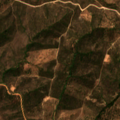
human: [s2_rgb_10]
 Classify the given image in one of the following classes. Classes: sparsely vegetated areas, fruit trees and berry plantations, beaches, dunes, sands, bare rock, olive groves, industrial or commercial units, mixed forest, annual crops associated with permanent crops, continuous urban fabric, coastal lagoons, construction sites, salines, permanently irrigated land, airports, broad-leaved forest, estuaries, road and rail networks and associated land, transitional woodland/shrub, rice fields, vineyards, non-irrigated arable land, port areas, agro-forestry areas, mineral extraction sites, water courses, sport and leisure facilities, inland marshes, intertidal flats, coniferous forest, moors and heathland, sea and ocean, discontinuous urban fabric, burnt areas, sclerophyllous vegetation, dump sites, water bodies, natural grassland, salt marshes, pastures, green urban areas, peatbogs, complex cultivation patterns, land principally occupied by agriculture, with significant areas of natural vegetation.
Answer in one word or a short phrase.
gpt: broad-leaved forest, sclerophyllous vegetation, transitional woodland/shrub